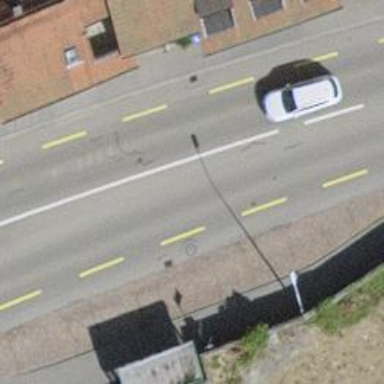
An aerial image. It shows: Bus stop with designated public transport stop position.